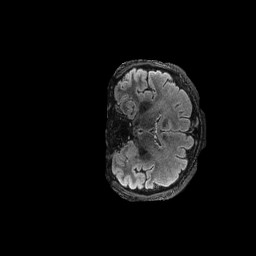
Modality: FLAIR
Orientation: coronal
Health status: ill
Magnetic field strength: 3 T